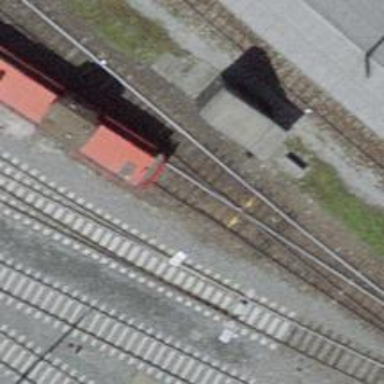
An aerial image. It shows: Single track railway in yard.